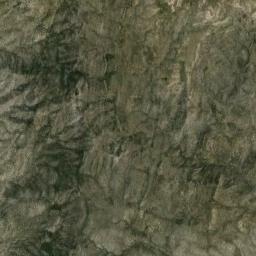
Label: mountain